Question: So I have FontAwesome include as a part of a theme I am using in wordpress and I wanted to add some custom animations to the icon element.
But when adding my custom css, it 'works' but when hovering over the element/icon I get that same element/icon in the background, it's like it has double somehow.
Don't know what to put from the code that is relevant, I haven't found anything that can do this in the css.
Image of how it looks:

Help appreciated.
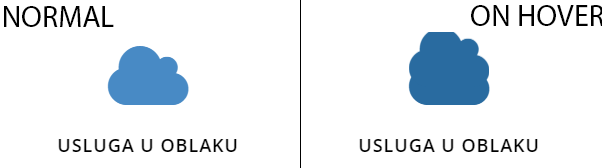
Answer: Have u tried like that way?
CSS:
'''
your_element:hover{
content:"" !important;
}
'''